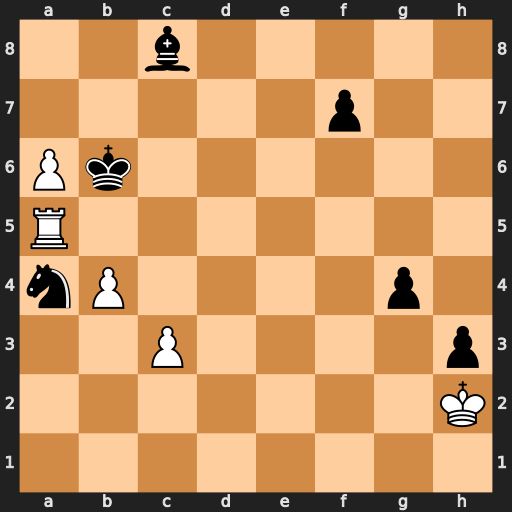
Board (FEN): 2b5/5p2/Pk6/R7/nP4p1/2P4p/7K/8
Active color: w
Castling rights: -
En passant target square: -
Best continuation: a7 Bb7 Rxa4